Question: How do I align my 'Radiobutton's? I can add spaces to 'test4' but that solution doesn't seem proper. Here's what it looks like at the moment--as you can see 'text111111' has extra chars. I've tried using 'padx'.

My code:
'''
from tkinter import *
class GUI:
def __init__(self, master):
self.iconnum = IntVar()
self.master = master
self.master.title('test')
self.master.resizable(width=False, height=False)
self.master.maxsize(500, 250)
self.master.minsize(500, 250)
self.test1 = Radiobutton(master, text="test11111111", variable=self.iconnum,
value=1, )
self.test2 = Radiobutton(master, text="test2", variable=0, value=2, )
self.test3 = Radiobutton(master, text="test3", variable=0, value=3, )
self.test4 = Radiobutton(master, text="test4", variable=0, value=4)
self.test1.grid(row=2, columnspan=1)
self.test2.grid(row=2, columnspan=2)
self.test3.grid(row=2, column=1)
self.test4.grid(row=3, columnspan=1)
self.Checker = Radiobutton(master, text="test5", indicatoron=0, height=1, width=35,
value=0, command=self.icon_switcher) #var=Selection)
self.Turbo = Radiobutton(master, text="test6", indicatoron=0, height=1, width=35,
value=1, command=self.icon_switcher) #var#=Selection)
self.Checker.grid(row=1)
self.Turbo.grid(row=1, column=1, )
def icon_switcher(self):
print("Hello")
root = Tk()
gui = GUI(root)
root.mainloop()
'''
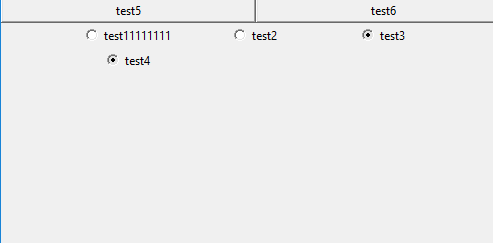
Answer: You can use 'sticky=W' inside your '.grid' for all your buttons to make them align on the left side. And you can also include 'pady = 20' to make it not go all the way to the left.